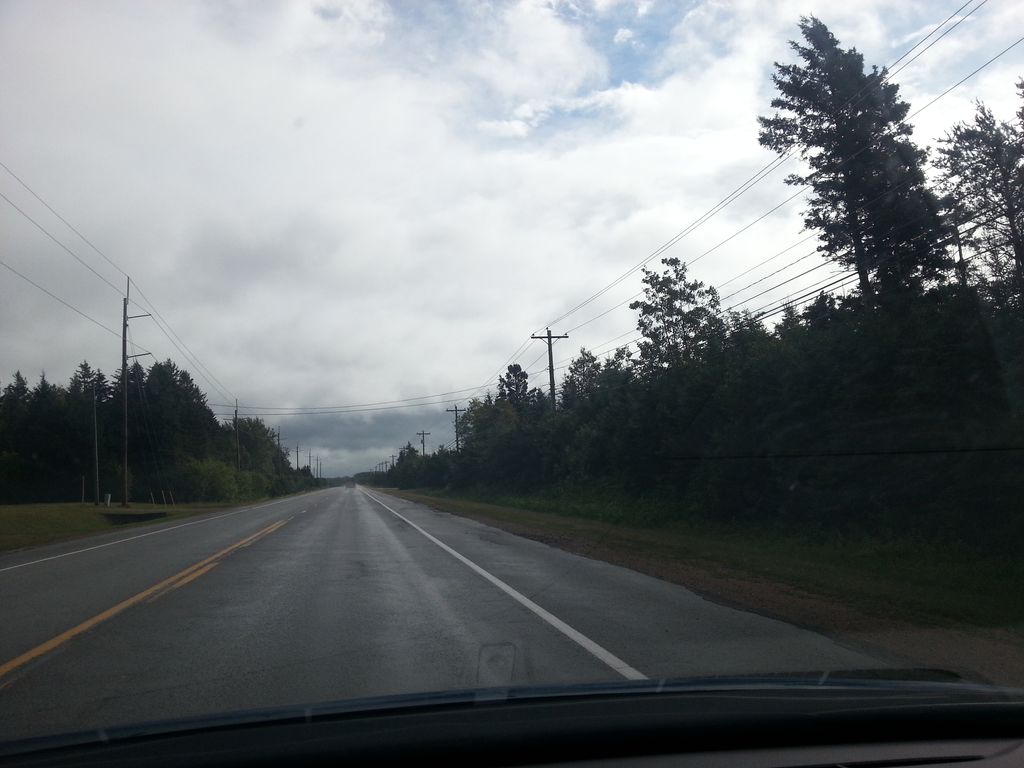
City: charlottetown